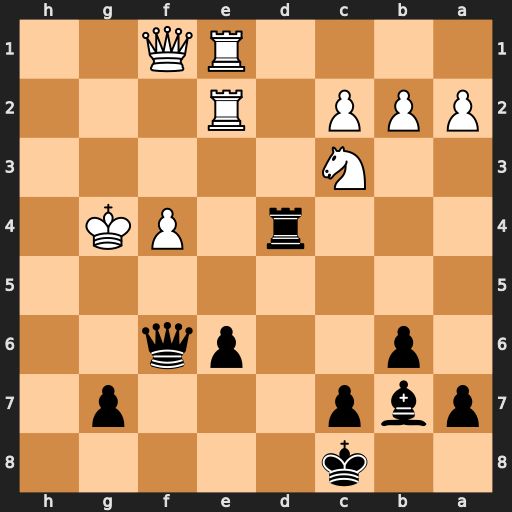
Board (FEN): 2k5/pbp3p1/1p2pq2/8/3r1PK1/2N5/PPP1R3/4RQ2
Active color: b
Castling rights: -
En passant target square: -
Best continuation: Qg6+ Kh3 Rd8 Kh2 Rh8+